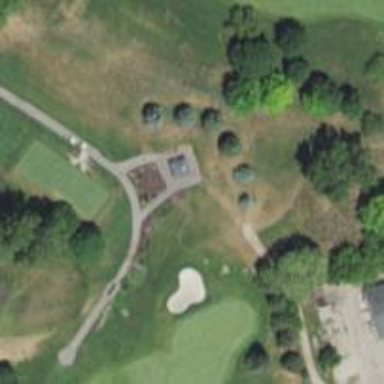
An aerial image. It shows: Service road designated as golf cart path.